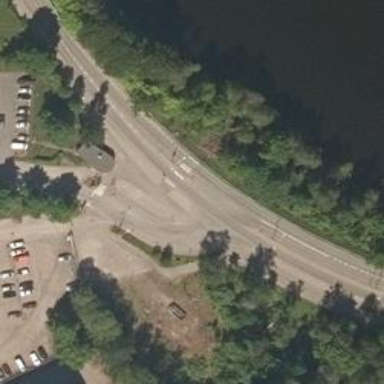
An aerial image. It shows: Zebra crossing on asphalt cycleway.